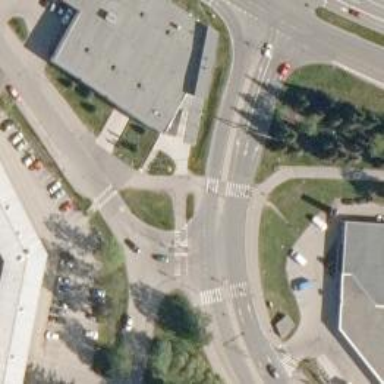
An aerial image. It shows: Crossing on asphalt cycleway.